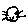
Label: cat